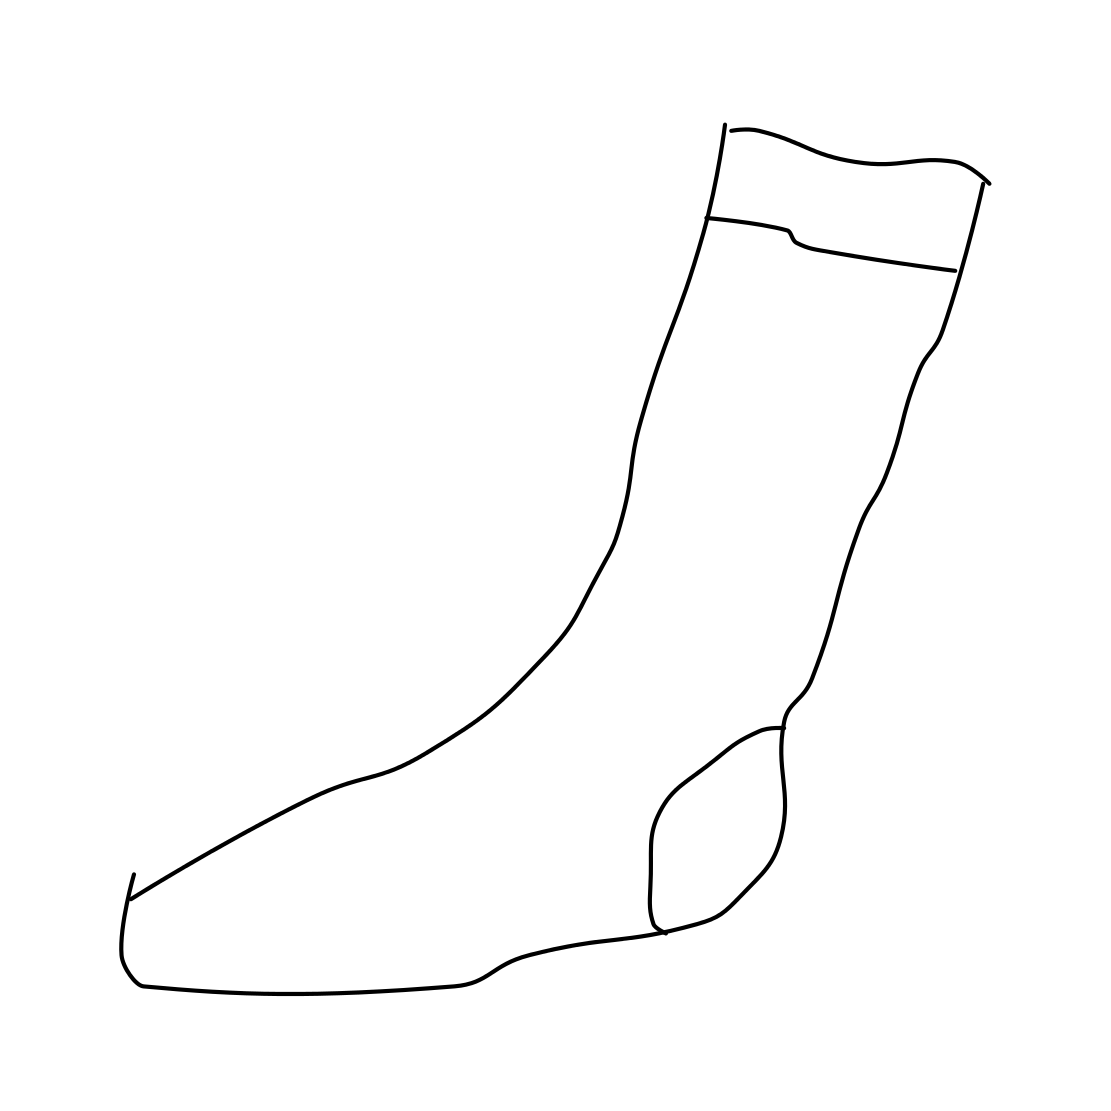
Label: socks